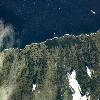
Label: land